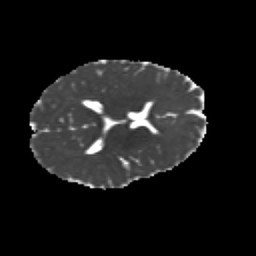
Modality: MD
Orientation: axial
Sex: male
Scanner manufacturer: siemens
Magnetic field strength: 3 T
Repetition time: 5 s
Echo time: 0.071 s